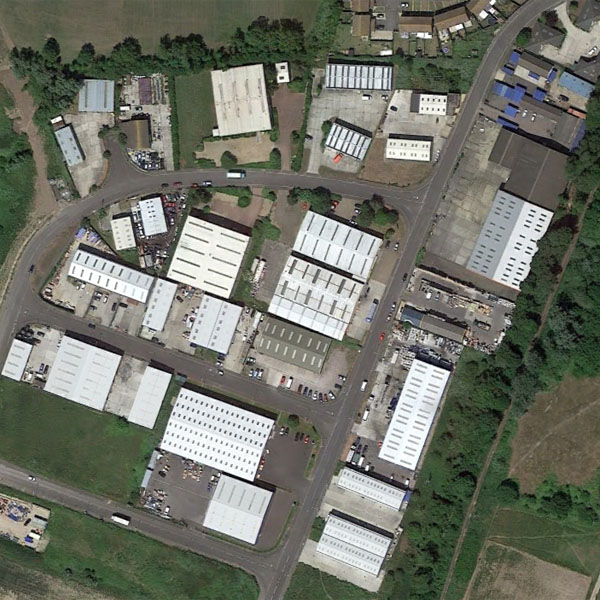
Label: Industrial